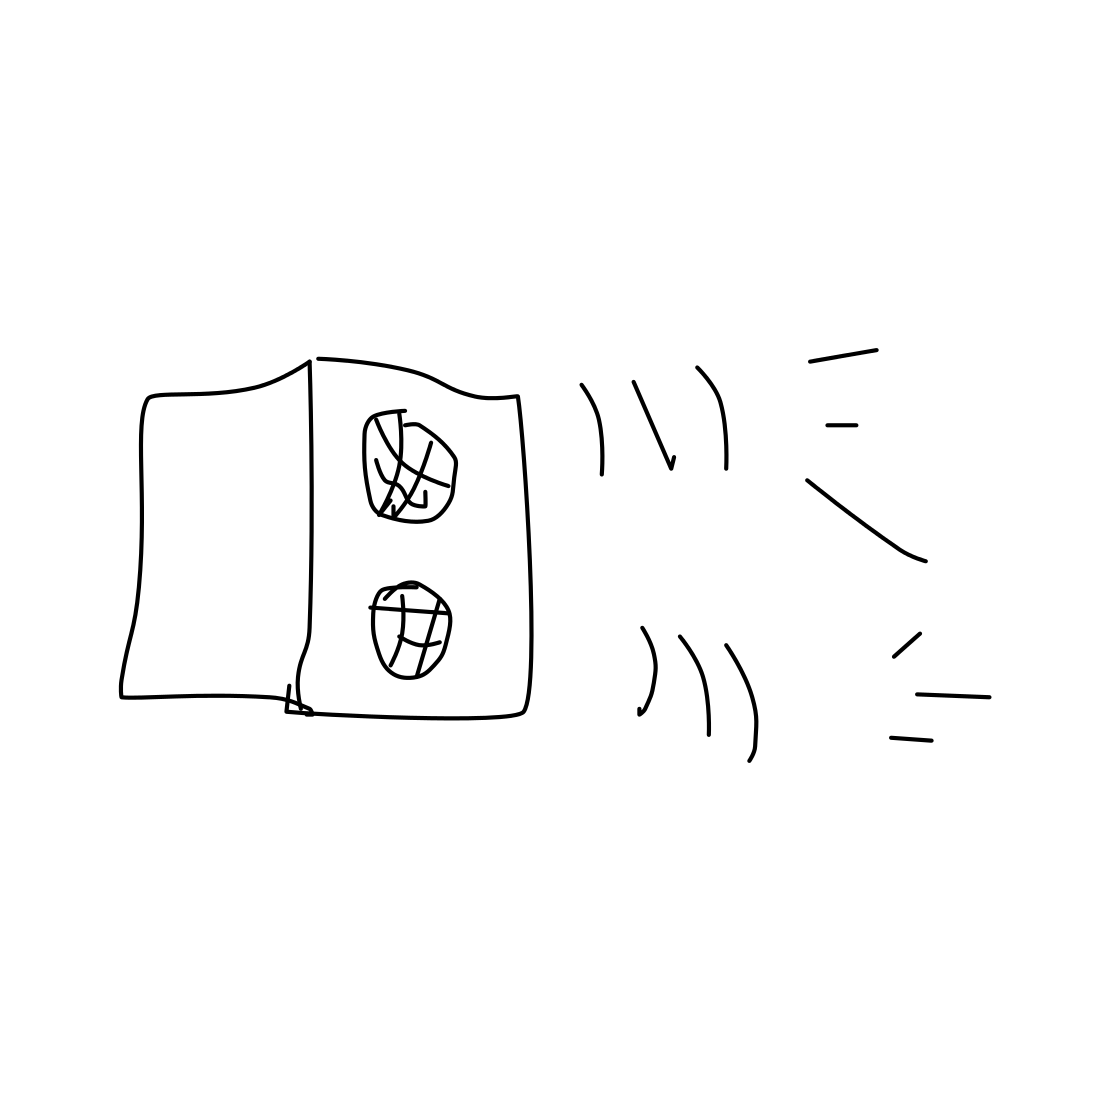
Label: loudspeaker